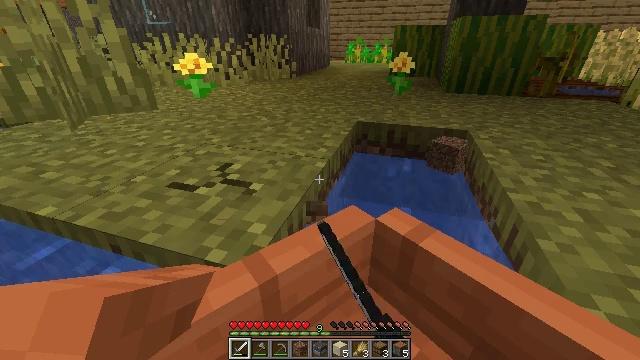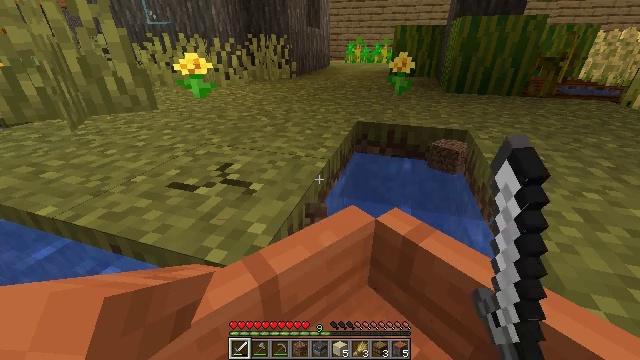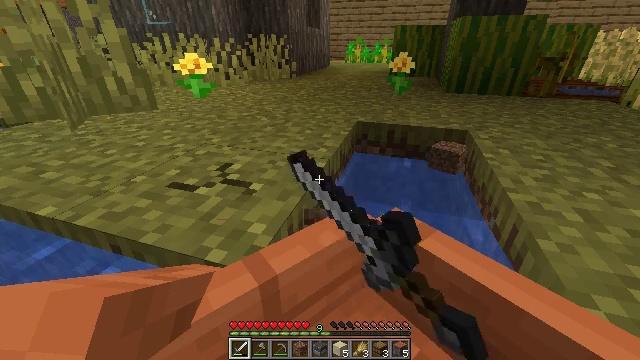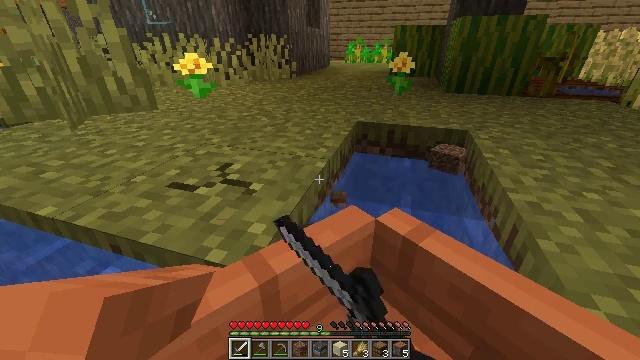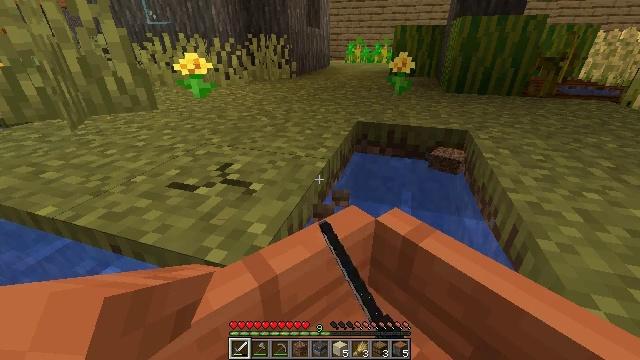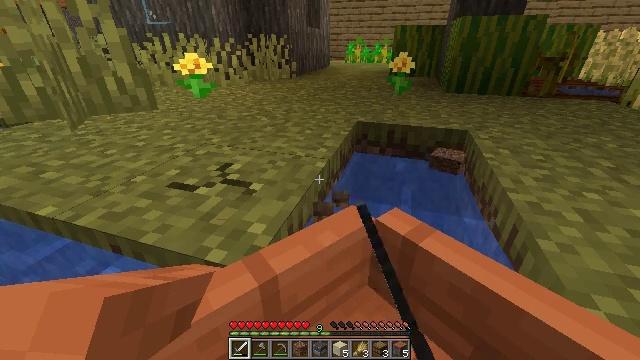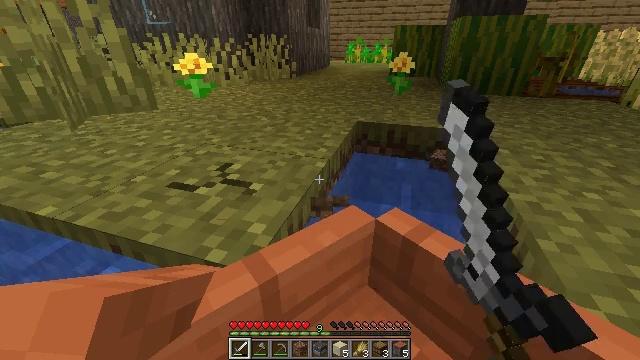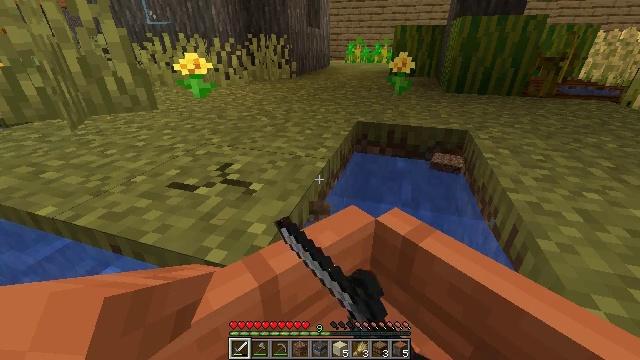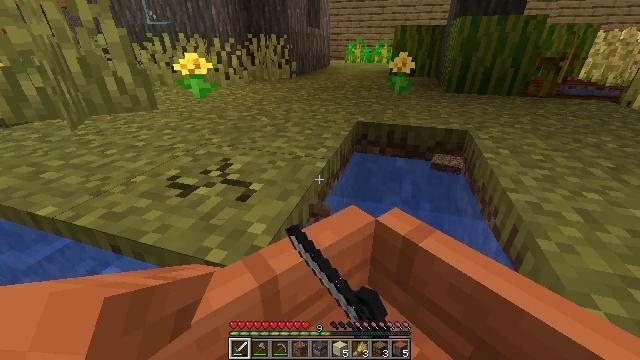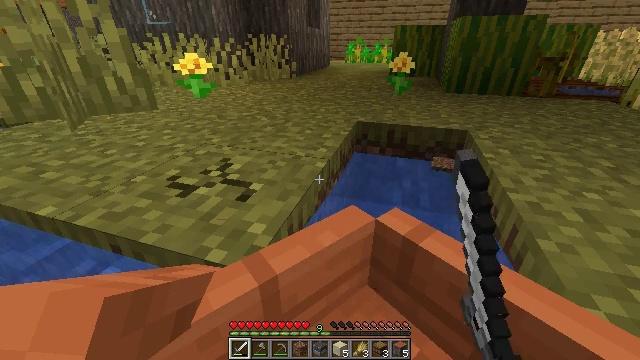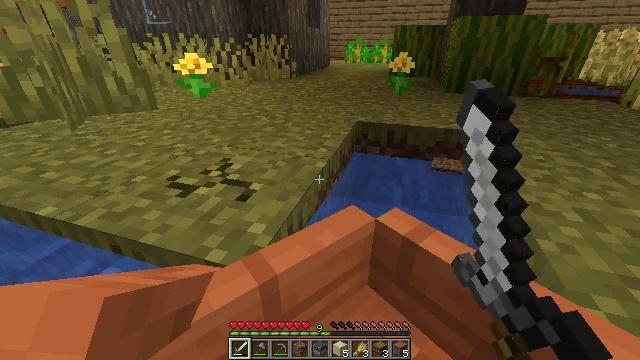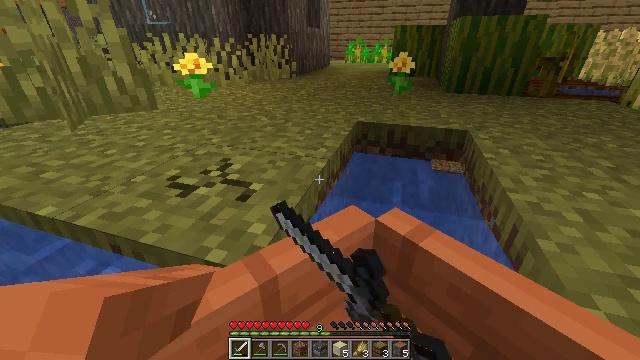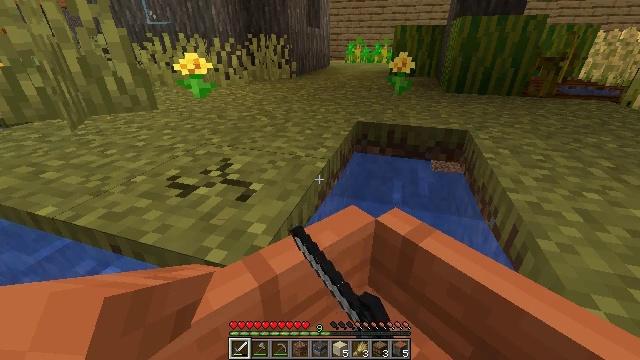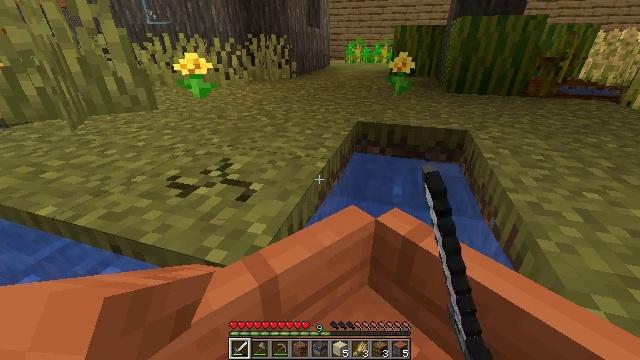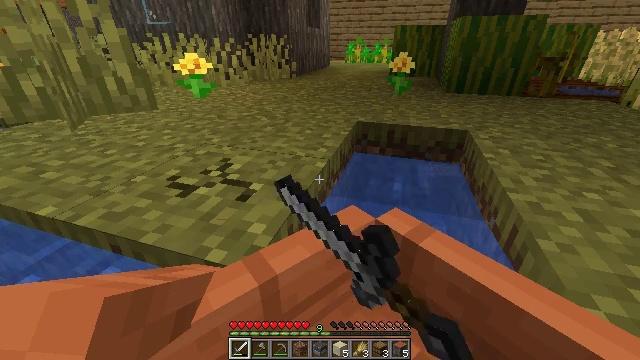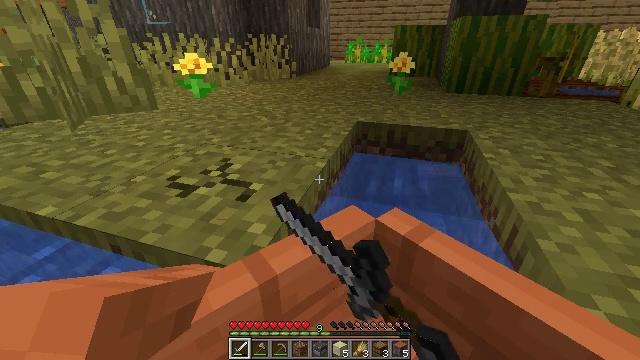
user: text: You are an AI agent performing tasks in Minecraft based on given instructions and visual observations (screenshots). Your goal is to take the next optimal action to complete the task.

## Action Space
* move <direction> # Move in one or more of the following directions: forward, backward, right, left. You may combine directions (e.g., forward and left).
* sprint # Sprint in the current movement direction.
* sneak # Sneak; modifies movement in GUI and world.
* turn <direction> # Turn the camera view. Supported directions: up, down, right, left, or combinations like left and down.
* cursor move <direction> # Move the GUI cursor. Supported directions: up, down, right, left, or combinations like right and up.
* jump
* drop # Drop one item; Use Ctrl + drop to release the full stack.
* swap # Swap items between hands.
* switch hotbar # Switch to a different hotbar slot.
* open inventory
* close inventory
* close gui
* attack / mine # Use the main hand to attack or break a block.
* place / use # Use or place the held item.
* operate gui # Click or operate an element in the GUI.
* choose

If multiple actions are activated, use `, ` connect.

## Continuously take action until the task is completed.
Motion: motion action
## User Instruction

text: Collect the grass block using a shovel.
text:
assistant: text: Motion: attack / mine
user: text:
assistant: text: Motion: attack / mine
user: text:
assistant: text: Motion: attack / mine
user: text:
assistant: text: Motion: attack / mine
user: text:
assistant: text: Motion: attack / mine
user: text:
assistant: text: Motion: attack / mine
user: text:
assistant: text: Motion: attack / mine
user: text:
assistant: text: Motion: attack / mine
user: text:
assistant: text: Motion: attack / mine
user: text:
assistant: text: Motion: attack / mine
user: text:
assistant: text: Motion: attack / mine
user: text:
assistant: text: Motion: attack / mine
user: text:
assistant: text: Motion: attack / mine
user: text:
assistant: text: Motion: attack / mine
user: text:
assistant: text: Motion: attack / mine
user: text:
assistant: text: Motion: attack / mine
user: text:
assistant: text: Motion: attack / mine
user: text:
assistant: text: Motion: attack / mine
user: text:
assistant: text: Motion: attack / mine
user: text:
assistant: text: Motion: attack / mine
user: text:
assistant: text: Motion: attack / mine
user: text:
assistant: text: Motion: attack / mine
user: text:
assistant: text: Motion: attack / mine
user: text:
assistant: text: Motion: attack / mine
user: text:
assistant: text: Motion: attack / mine
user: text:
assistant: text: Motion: attack / mine
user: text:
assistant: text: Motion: attack / mine
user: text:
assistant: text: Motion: attack / mine
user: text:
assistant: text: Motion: attack / mine
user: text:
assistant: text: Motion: attack / mine